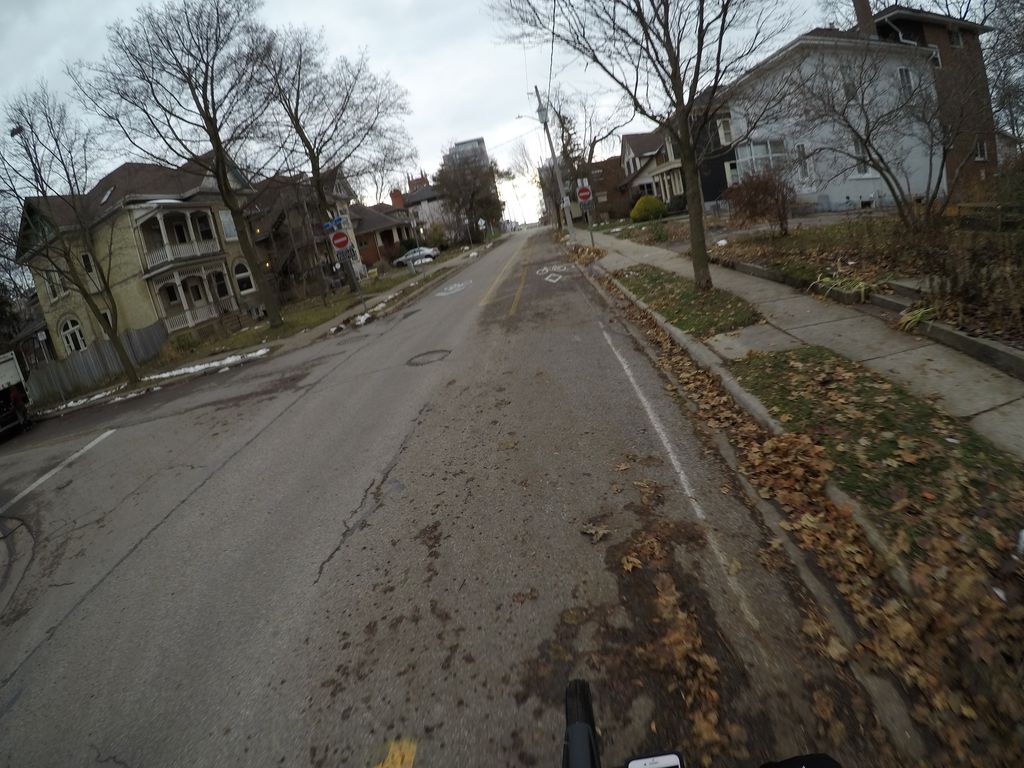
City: kitchener-waterloo